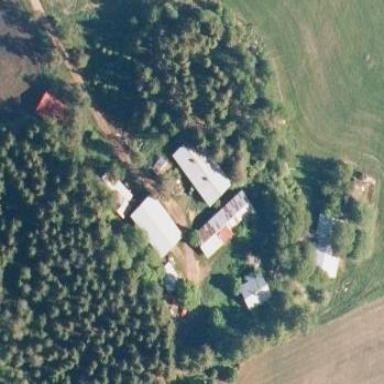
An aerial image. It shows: Farmyard area.